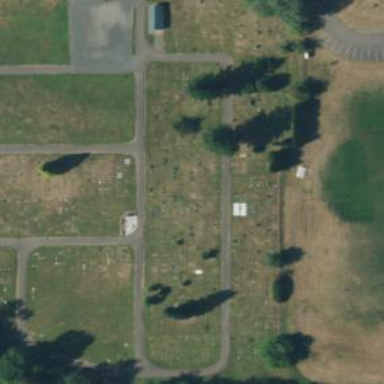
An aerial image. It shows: Historic memorial site.